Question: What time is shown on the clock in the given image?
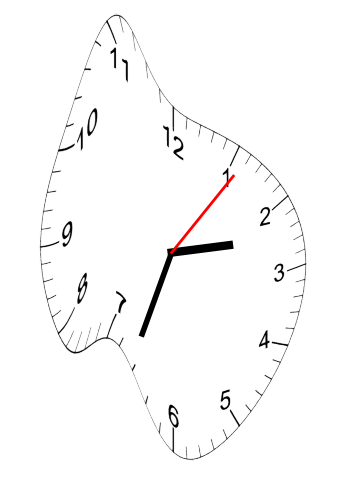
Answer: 02:33:06